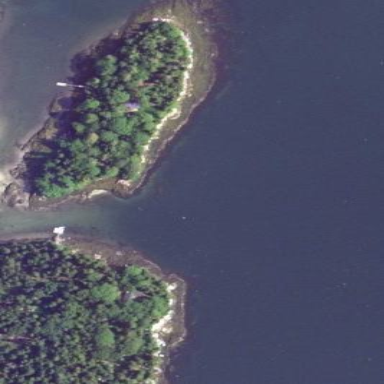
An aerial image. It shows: Islet along the natural coastline.